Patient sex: F
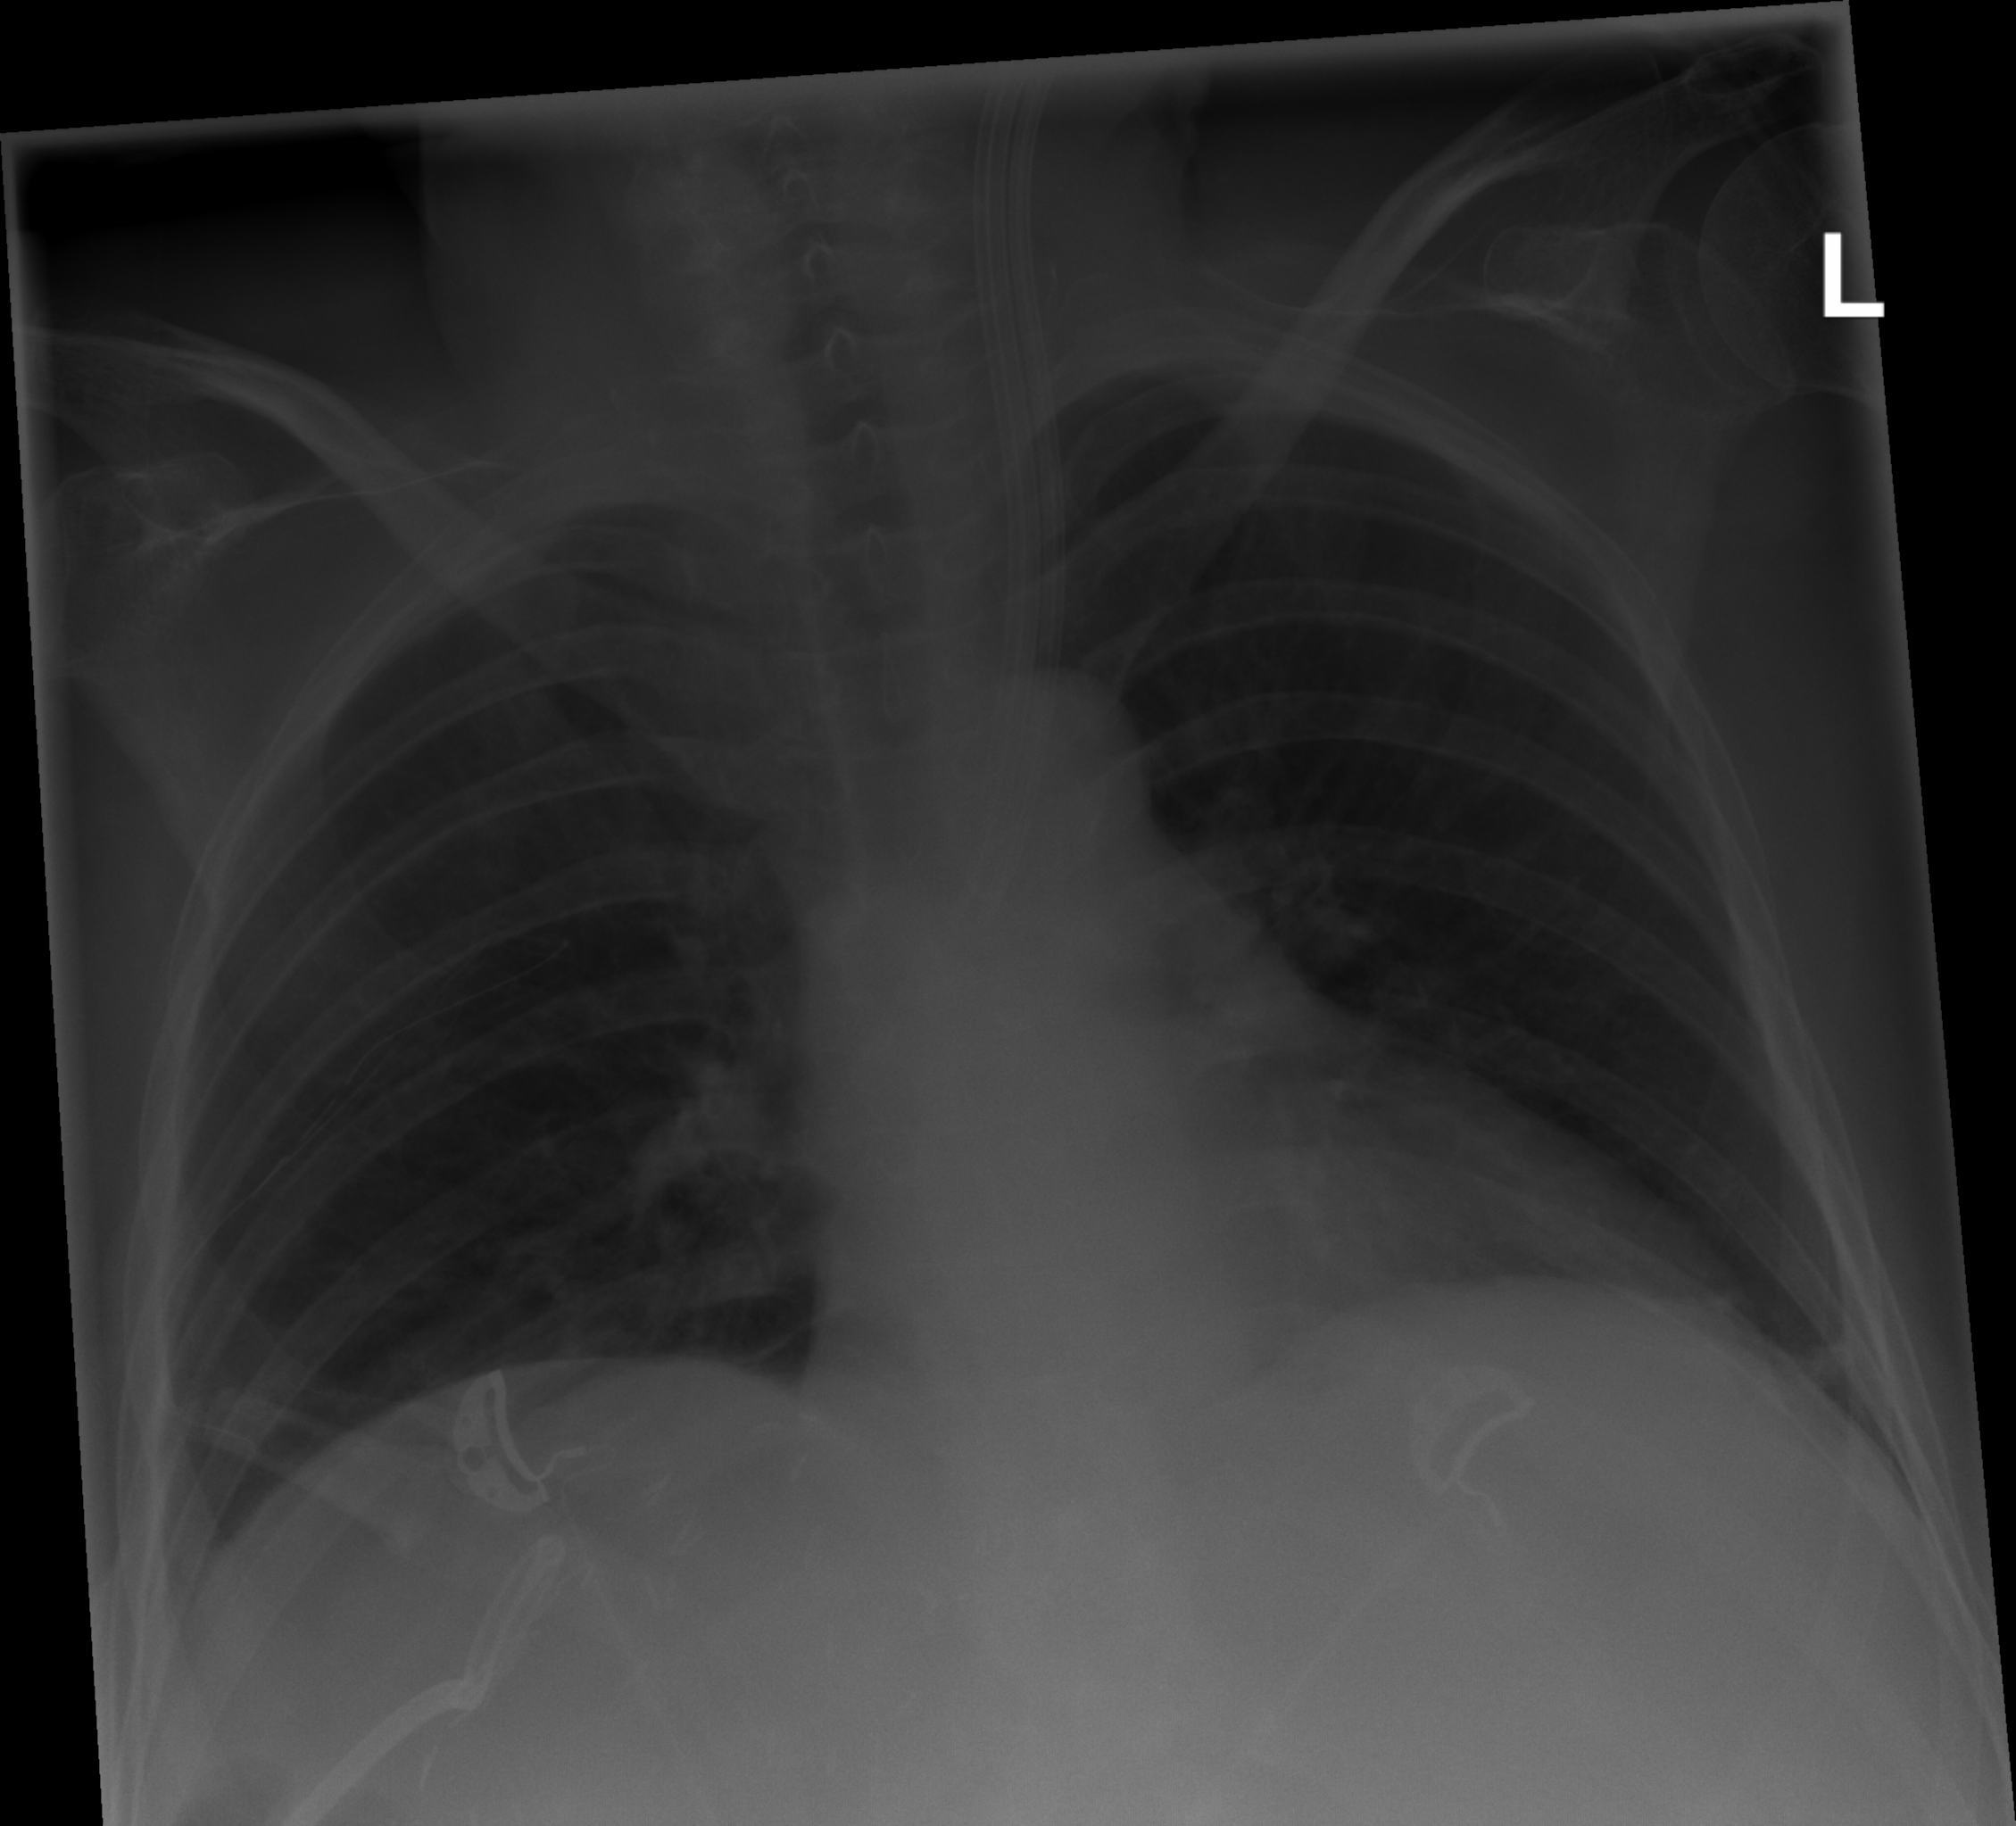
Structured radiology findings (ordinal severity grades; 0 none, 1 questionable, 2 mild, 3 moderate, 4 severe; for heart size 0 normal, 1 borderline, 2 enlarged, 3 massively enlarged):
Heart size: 2
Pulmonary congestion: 0
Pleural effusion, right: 0
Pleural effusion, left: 0
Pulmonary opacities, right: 0
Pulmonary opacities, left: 0
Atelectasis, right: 2
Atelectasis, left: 2